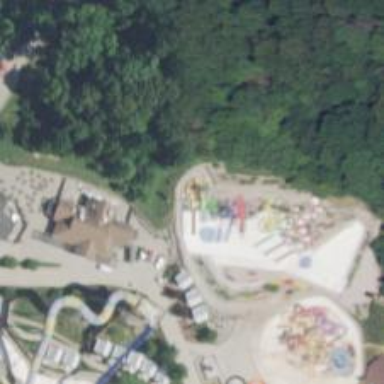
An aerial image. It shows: Water slide attraction.